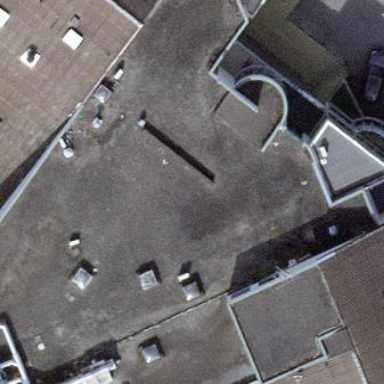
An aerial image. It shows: Building part with flat roof.